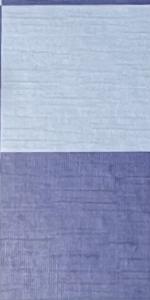
Label: Empty